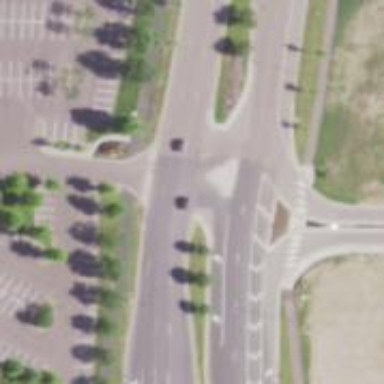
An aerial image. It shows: Secondary link road with asphalt surface.